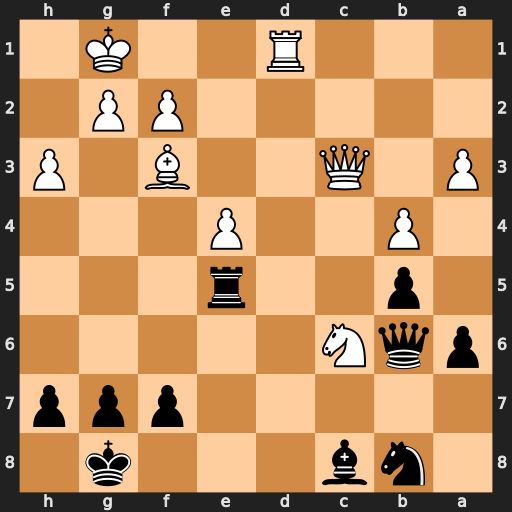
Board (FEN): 1nb3k1/5ppp/pqN5/1p2r3/1P2P3/P1Q2B1P/5PP1/3R2K1
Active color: b
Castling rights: -
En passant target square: -
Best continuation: Nxc6 Rd6 Re6